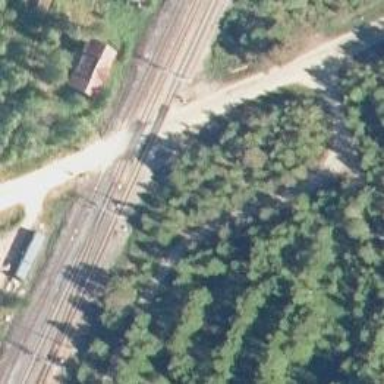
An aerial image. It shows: Level crossing with lights and saltire.